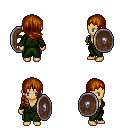
a pixel art fantasy rpg character, female body template, human, tanned skin, green robe, magenta pants, brunette right-swept hairstyle, bracelets, shield, four views (front, back, left, right), 2x2 character sprite sheet, small pixel art, hard edges, no anti-aliasing